The image is the raw time-domain waveform of a rolling-element bearing's vibration signal. What is the most likely bearing condition (normal, inner_race, outer_race, ball)?
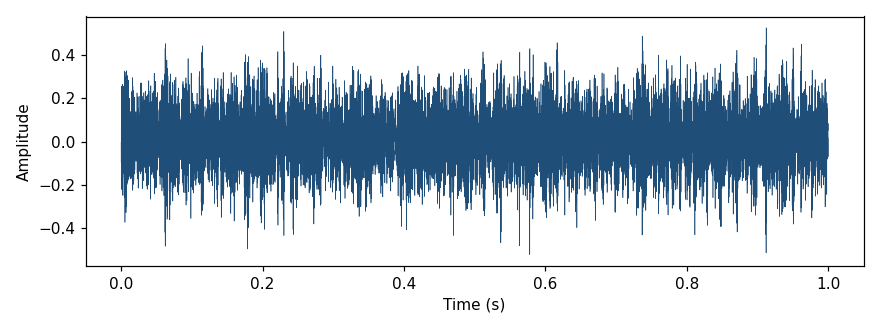
Answer: ball